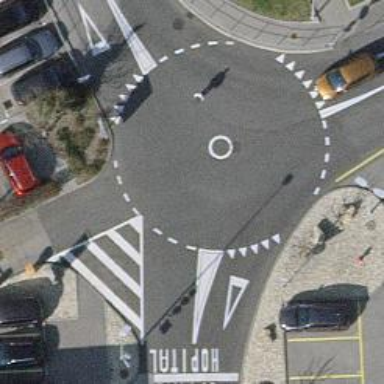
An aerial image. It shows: Unclassified road with asphalt surface leading to roundabout.